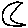
Label: moon